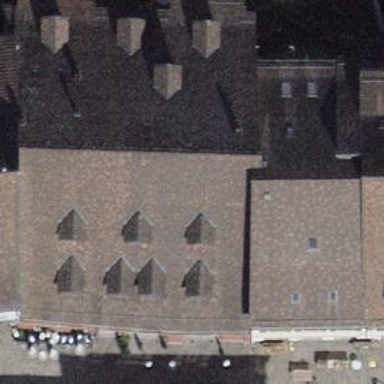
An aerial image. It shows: Building with tile roof.